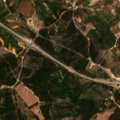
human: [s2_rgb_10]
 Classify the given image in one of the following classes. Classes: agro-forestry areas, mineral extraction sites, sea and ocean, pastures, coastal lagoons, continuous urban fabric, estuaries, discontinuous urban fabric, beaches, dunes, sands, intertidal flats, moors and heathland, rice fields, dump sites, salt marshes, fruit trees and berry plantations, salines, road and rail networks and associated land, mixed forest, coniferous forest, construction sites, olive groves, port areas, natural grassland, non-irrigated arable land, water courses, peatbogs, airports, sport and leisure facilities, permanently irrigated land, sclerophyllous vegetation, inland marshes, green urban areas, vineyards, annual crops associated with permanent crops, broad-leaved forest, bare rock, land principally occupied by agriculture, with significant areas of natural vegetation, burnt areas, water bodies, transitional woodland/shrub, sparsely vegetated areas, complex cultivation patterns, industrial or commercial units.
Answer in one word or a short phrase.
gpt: annual crops associated with permanent crops, land principally occupied by agriculture, with significant areas of natural vegetation, mixed forest, transitional woodland/shrub